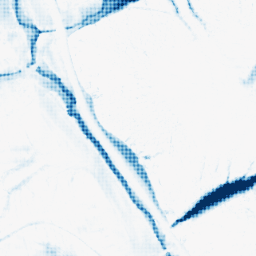
Category: morphological
Decomposition family: morphological_ellipse
Decomposition parameters: operation: closing
width: 30
height: 20
Upsampling method: sinc_hamming
Upsampling parameters: scale: 8
kernel_size: 8
Upsampling scale: 8